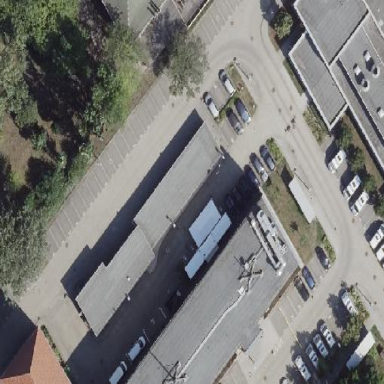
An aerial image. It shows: Group of garages.